Question: I have an SSIS Job that does a Weekly run every Monday. Currently the job pulls data from a spreadsheet, runs it through an aggregation (because I only need the annual SUM) and then puts the data into a Staging Table '[Staging.HRIS_RecruitingGL]'.
Both tables are structured identical.
'''
TABLE [dbo].[HRIS_RecruitingGL](
<URL> NOT NULL,
<URL>
'''
The data that is in the Staging Table looks like this.
'''
|FiscalYear|Amount|
|2012 |250.25|
|2013 |175.13|
'''
Since this report runs weekly I need the current year (and the following years) to be updated with the job. Therefor I need a script that will pull the data from the Staging Table and update the yearly amount on my Main table '[dbo.HRIS_RecruitingGL]'. This way the main table will grow as the years progress.
Since the Staging Table is truncated every time the Job runs I cant just load the data straight into the main table. Starting Monday the data I will receive will be for the current year (and future years) only, they removed the 2012 data.
But I need to keep it in my table so truncation of the Main table is not an option (that was my original method, truncate the table and load the new data, very simple)
Here is the Merge Statement that I tried to use.
'''
MERGE dbo.HRIS_RecruitingGL AS tgt
USING (
SELECT DATENAME(YEAR, GETDATE()) AS FiscleYear AND Amount,
FROM Staging.HRIS_RecruitingGL
) AS rgl ON rgl.FiscalYear = tgt.FiscalYear
WHEN MATCHED
THEN UPDATE
SET tgt.FiscalYear = rgl.FiscalYear,
tgt.Amount = rgl.Amount
WHEN NOT MATCHED BY TARGET
THEN INSERT (
FiscalYear,
Amount
)
VALUES (
rgl.FiscalYear,
rgl,Amount
);
'''
What would be a script that i could use that would simply update the current years Amount from the Staging Table and also add a new row when the next year starts and update that information as well?
Thank you for any assistance you can provide.
UPDATE:
I have changes the script as you suggested and I received the following Syntax error.
'''
Msg 207, Level 16, State 1, Line 3
Invalid column name 'FiscleYear'.
Msg 207, Level 16, State 1, Line 7
Invalid column name 'FiscalYear'.
'''
I have added a screen shot so that you can see the setup of the tables as well.

UPDATE:
I added the Script to an SQL Task in my SSIS package. When I ran the job it returned the following error message.
'''
[Execute SQL Task] Error: Executing the query "MERGE dbo.HRIS_RecruitingGL AS tgt
USING (..." failed with the following error: "The MERGE statement attempted to
UPDATE or DELETE the same row more than once. This happens when a target row matches
more than one source row. A MERGE statement cannot UPDATE/DELETE the same row of the
target table multiple times. Refine the ON clause to ensure a target row matches at
most one source row, or use the GROUP BY clause to group the source rows.". Possible
failure reasons: Problems with the query, "ResultSet" property not set correctly,
parameters not set correctly, or connection not established correctly.
'''
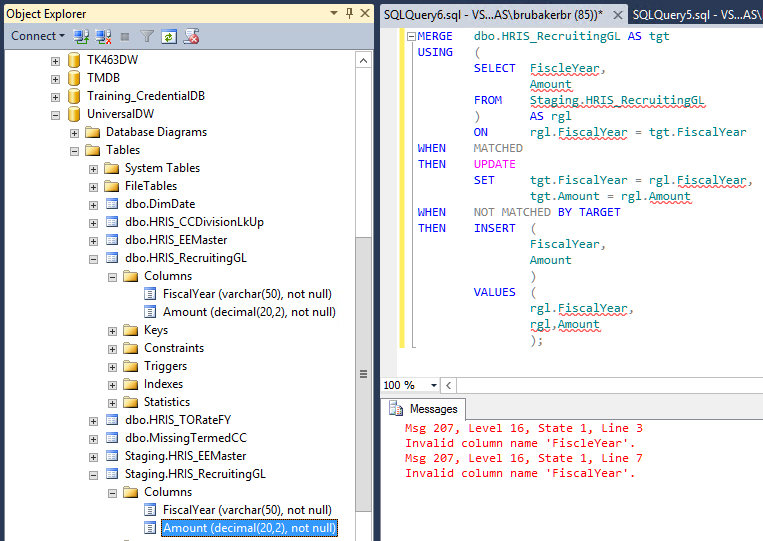
Answer: You can achieve this by using a 'MERGE' instead of an 'Update'. Merge will do an update where the keys match, and do an insert where the source key (from your staging table) is not found in the destination table.
See <URL> for more info on Merge. Example "A" is the type of merge that you need.
Looking at your merge, you have not included the amount field from the staging table and you are calculating the fiscal year, which means you are not using the staging table at all.
I would expect the merge to look like the following, (all I have done is changed the 'SELECT' clause on the staging table)
'''
MERGE dbo.HRIS_RecruitingGL AS tgt
USING (
SELECT FiscalYear,
Amount
FROM Staging.HRIS_RecruitingGL
) AS rgl
ON rgl.FiscalYear = tgt.FiscalYear
WHEN MATCHED
THEN UPDATE
SET tgt.FiscalYear = rgl.FiscalYear,
tgt.Amount = rgl.Amount
WHEN NOT MATCHED BY TARGET
THEN INSERT (
FiscalYear,
Amount
)
VALUES (
rgl.FiscalYear,
rgl,Amount
);
'''